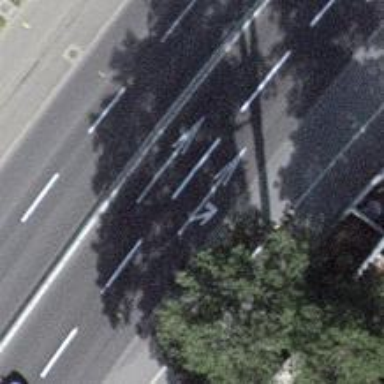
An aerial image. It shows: Primary highway with asphalt surface and parallel cycle track. Parking is parallel to the curb on the right side.